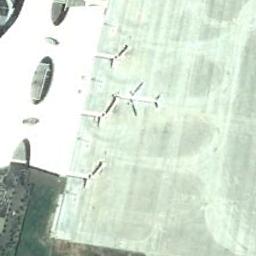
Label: airplane